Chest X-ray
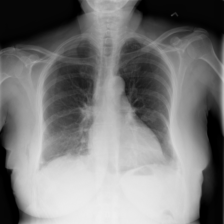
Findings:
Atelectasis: negative
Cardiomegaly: negative
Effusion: negative
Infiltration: negative
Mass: negative
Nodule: negative
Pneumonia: negative
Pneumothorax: negative
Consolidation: negative
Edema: negative
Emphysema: negative
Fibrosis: negative
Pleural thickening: negative
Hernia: negative